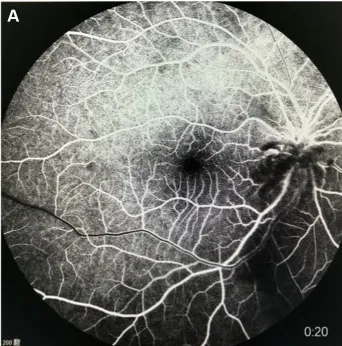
FFA images of the eyes of the patient. Shows early stage of FFA of right eye.
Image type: ophthalmic_imaging (ophthalmic_angiography)